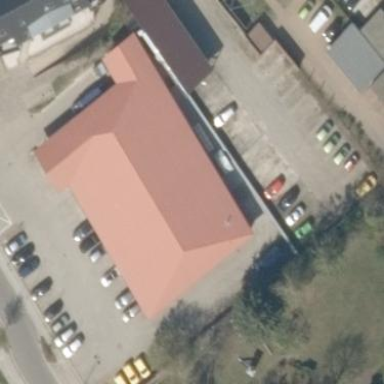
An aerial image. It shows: Commercial building.